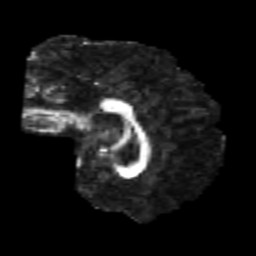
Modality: FA
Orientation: sagittal
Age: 20
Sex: male
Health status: healthy
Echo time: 0.074 s